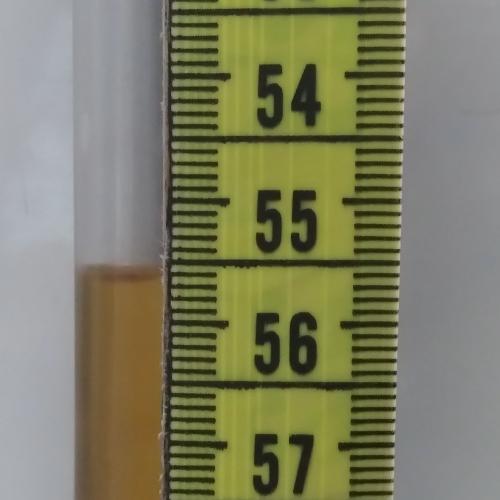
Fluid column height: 55.6 cm